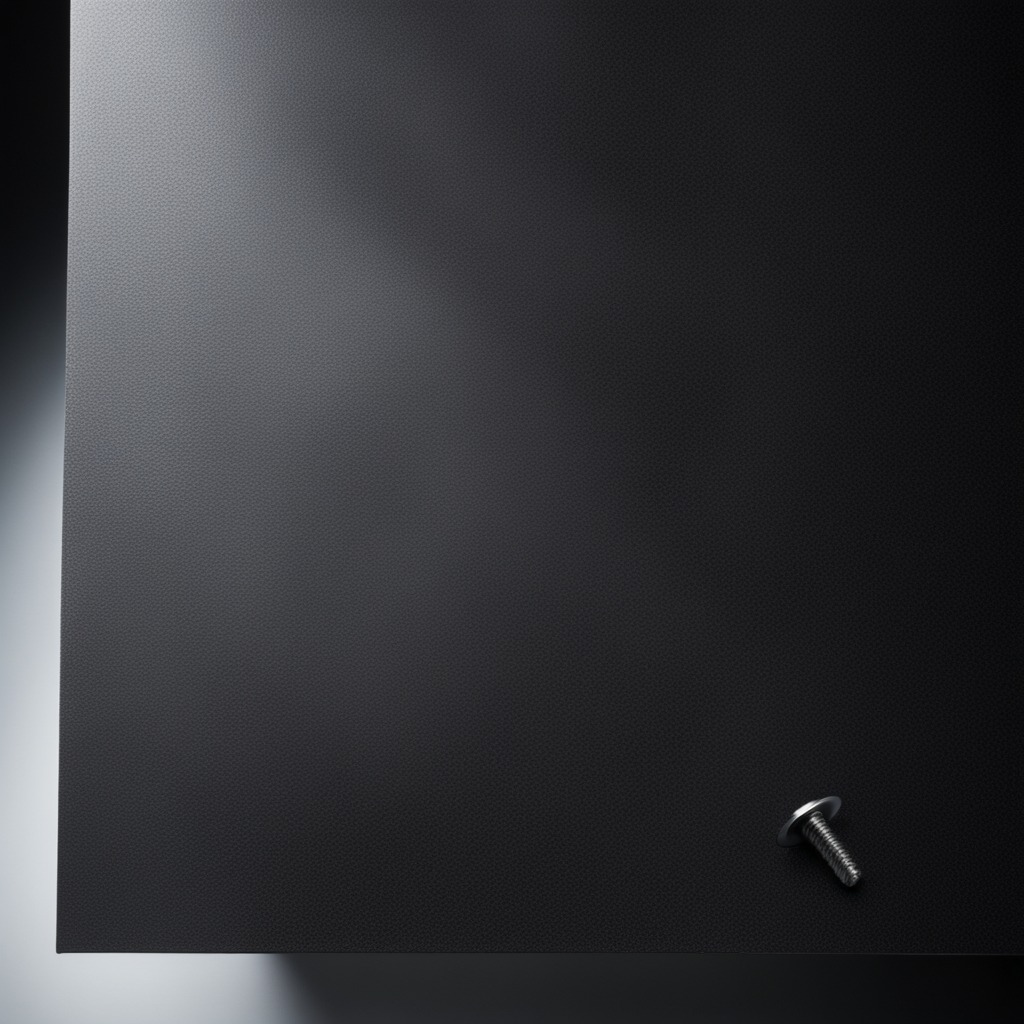
A metal screw lies on a clean granite tabletop covered with a black rubber mat inside a workshop under bright overhead lighting crisp shadows high clarity worn but beneath the mat.